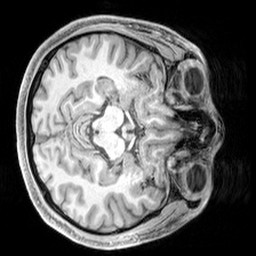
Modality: T1w
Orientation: axial
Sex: male
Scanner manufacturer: siemens
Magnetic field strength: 3 T
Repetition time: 2.3 s
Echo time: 0.00226 s